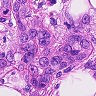
Metastatic tissue present: yes